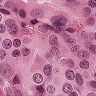
Metastatic tissue present: yes